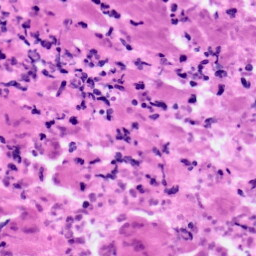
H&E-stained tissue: Pancreatic